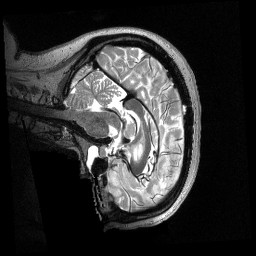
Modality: T2w
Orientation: sagittal
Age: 23
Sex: female
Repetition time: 3.2 s
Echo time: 0.563 s